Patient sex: M
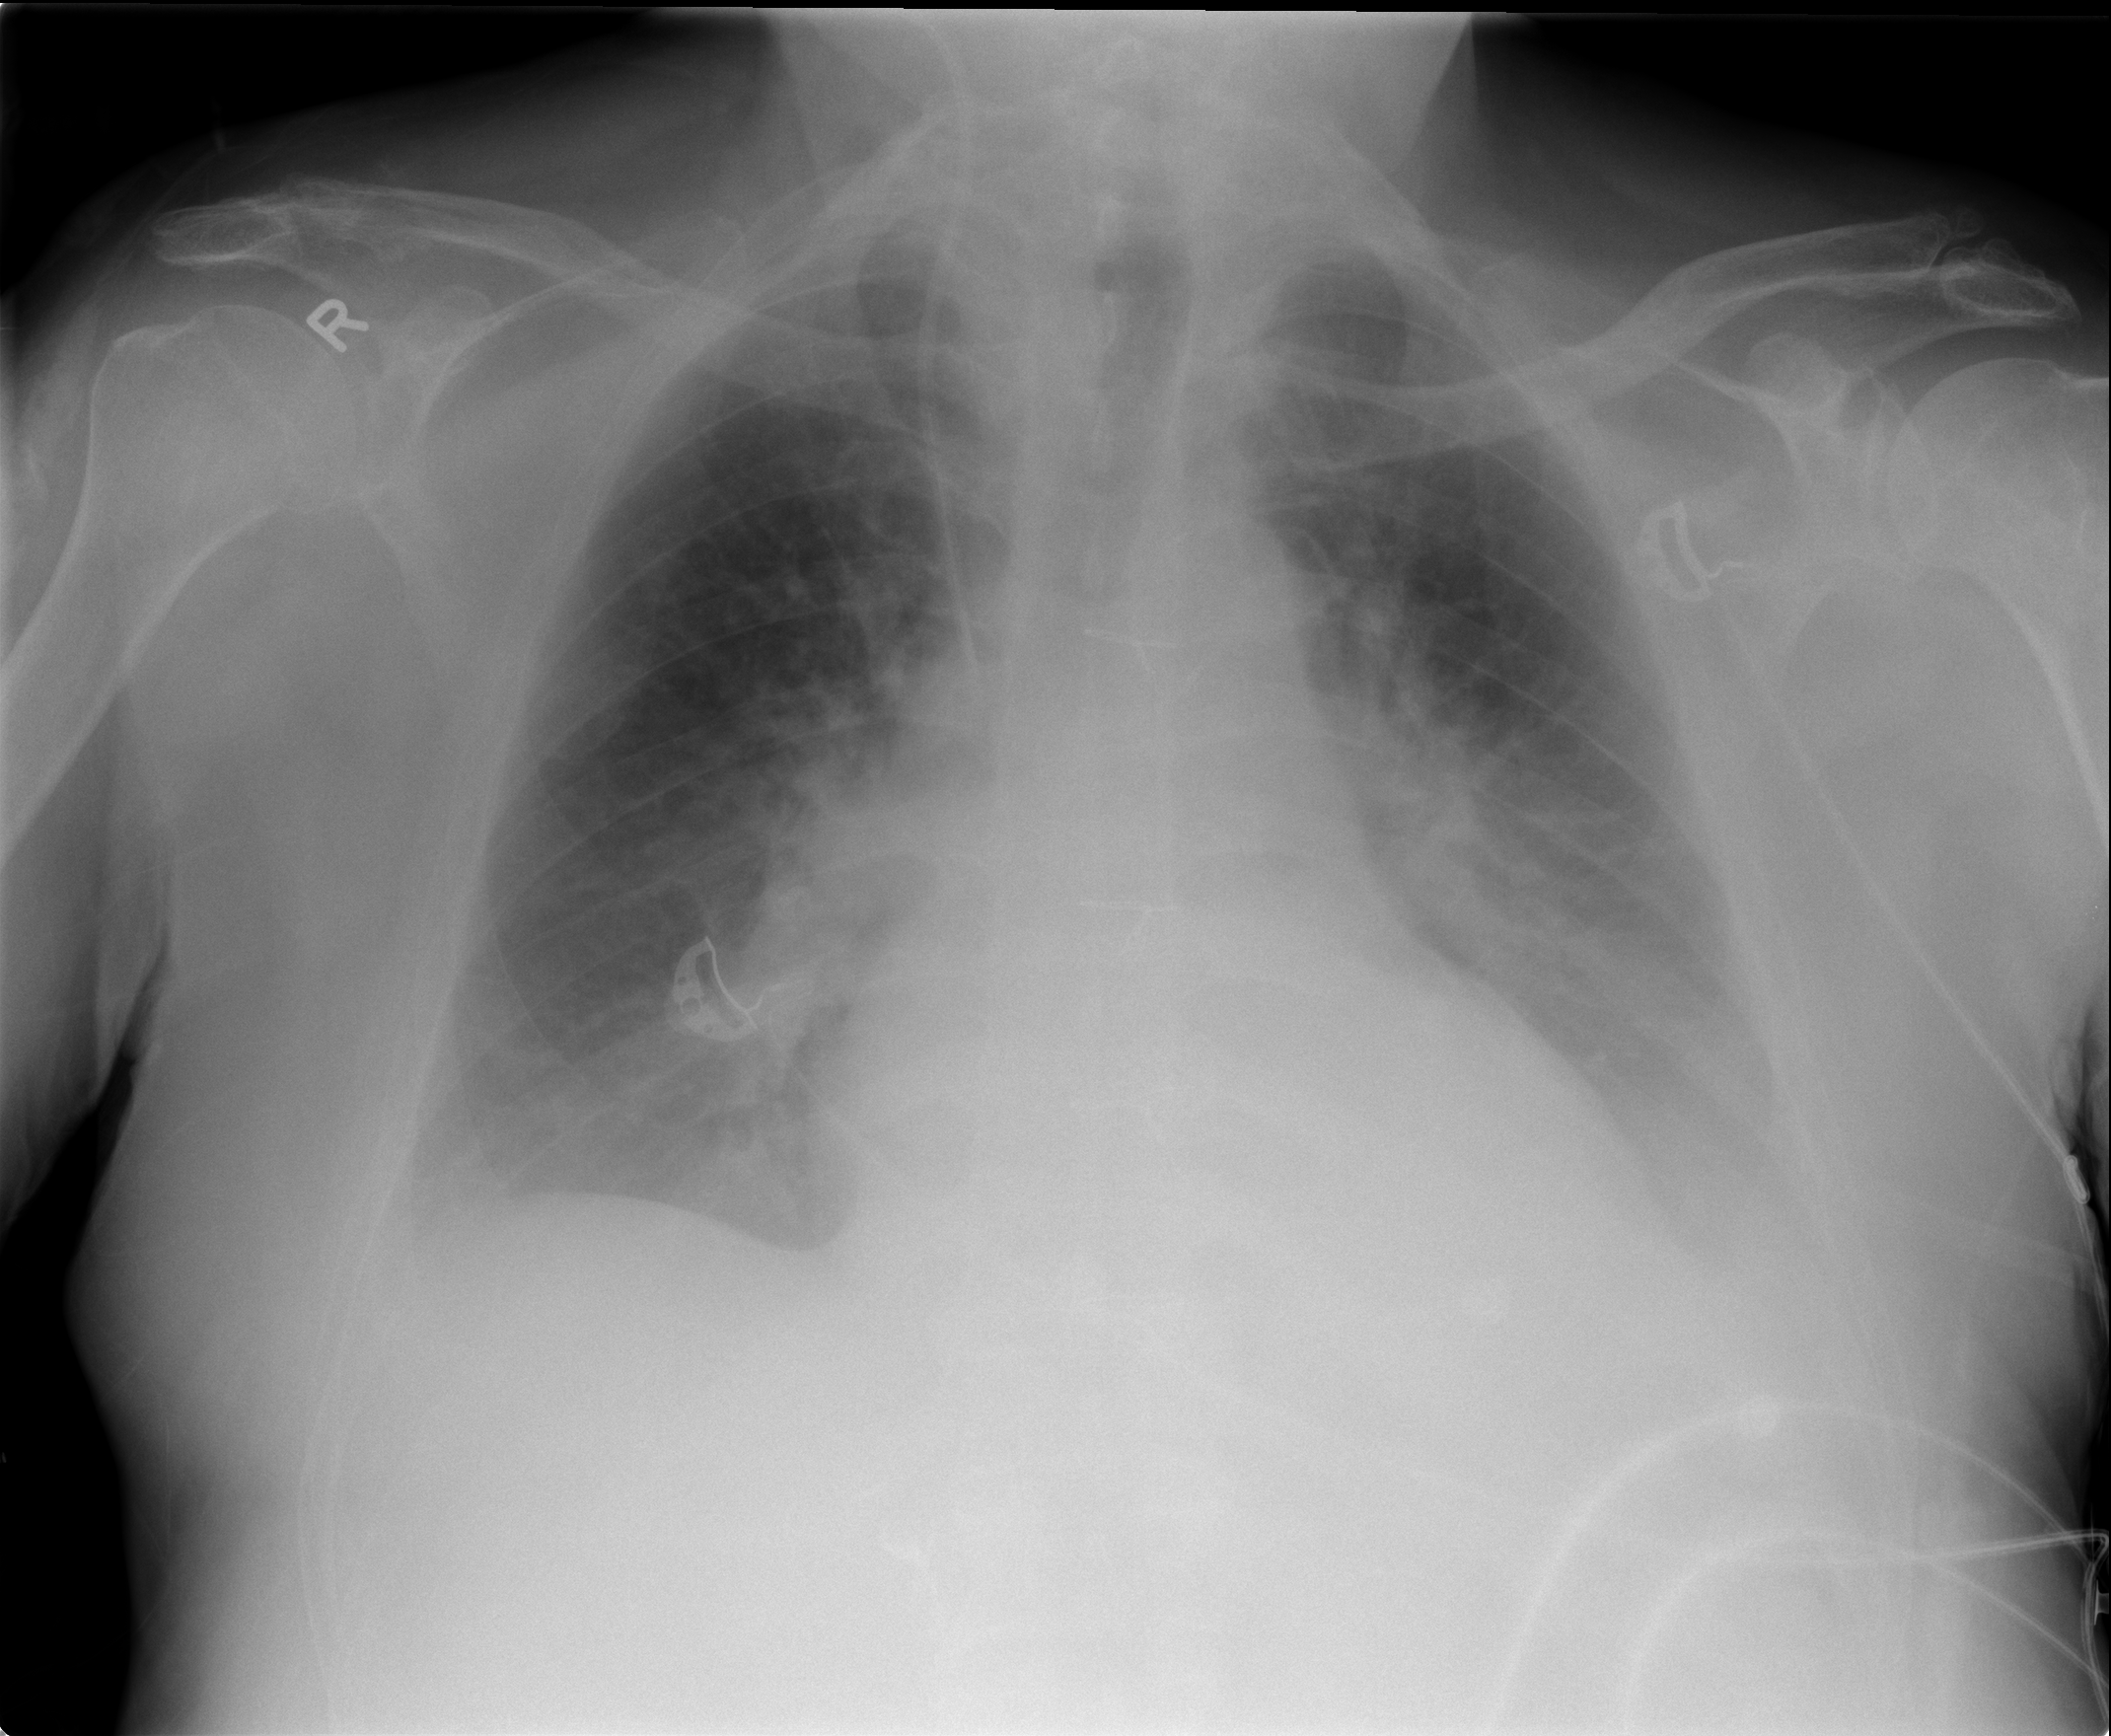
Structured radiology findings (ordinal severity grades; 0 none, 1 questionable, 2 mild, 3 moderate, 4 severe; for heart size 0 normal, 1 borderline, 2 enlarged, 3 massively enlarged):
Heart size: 2
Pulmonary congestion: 2
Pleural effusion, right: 2
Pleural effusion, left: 2
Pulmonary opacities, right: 2
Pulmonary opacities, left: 2
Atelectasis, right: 2
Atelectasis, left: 2